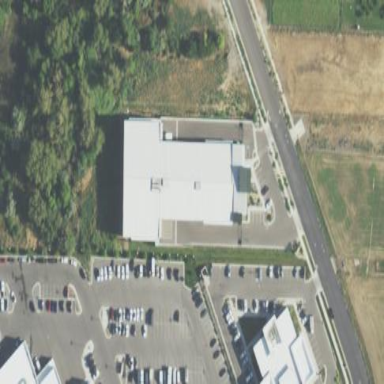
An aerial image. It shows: Building.